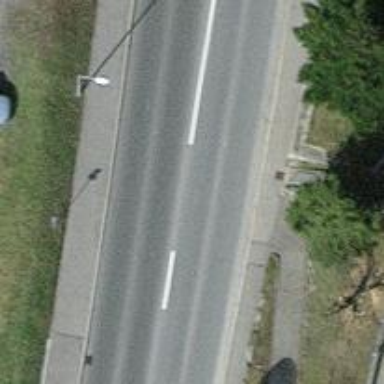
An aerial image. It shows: Set of steps on the road.